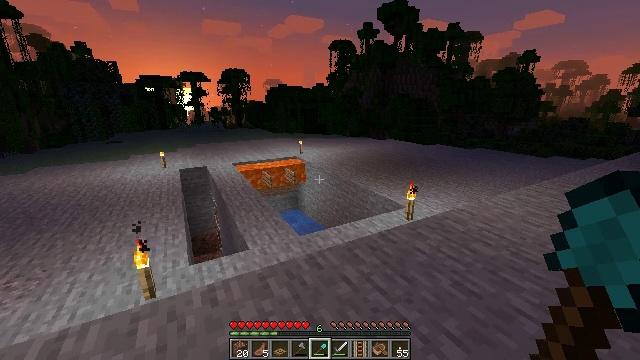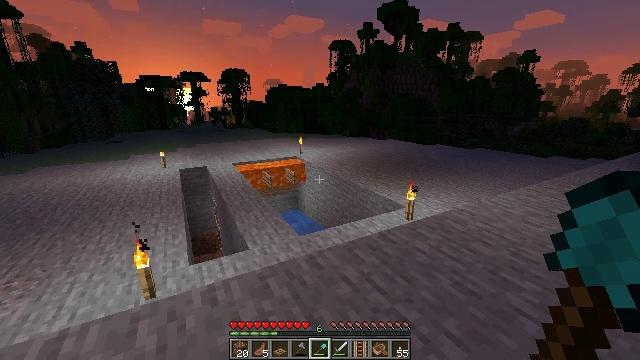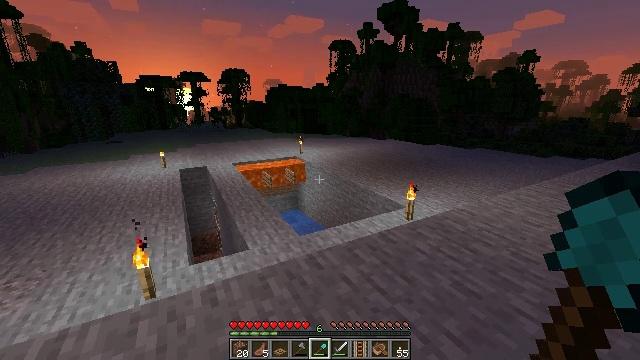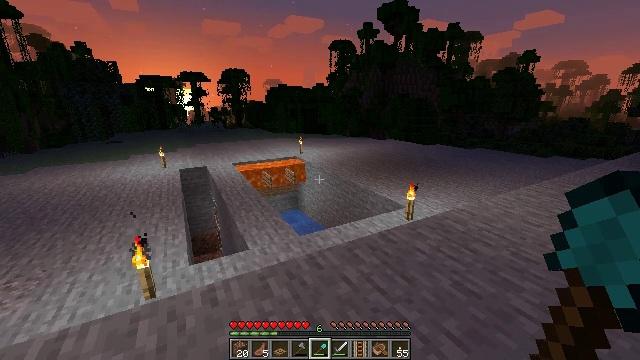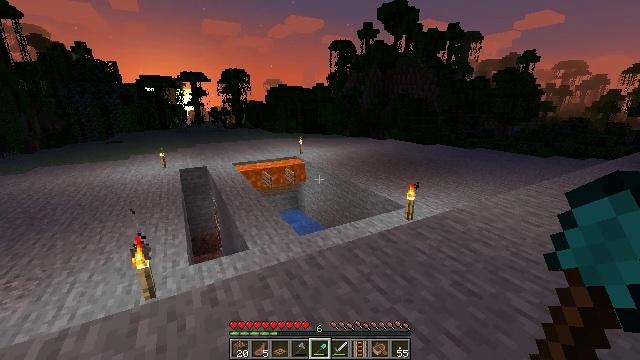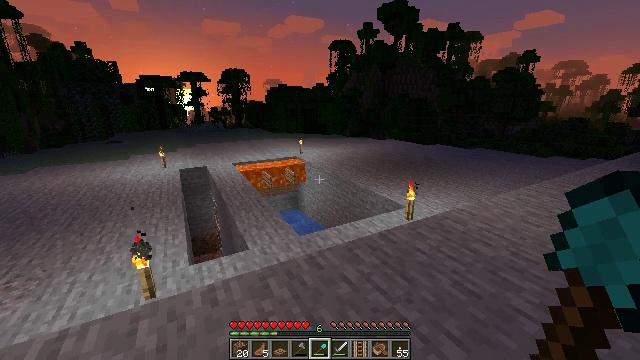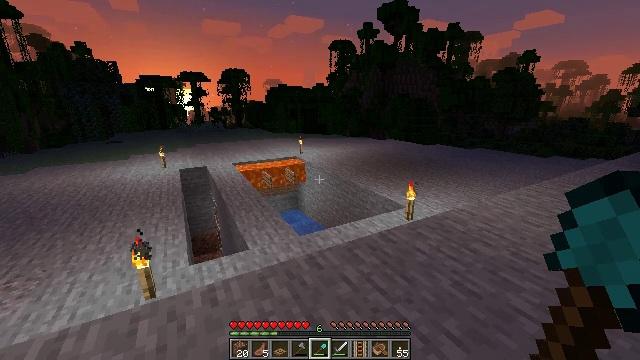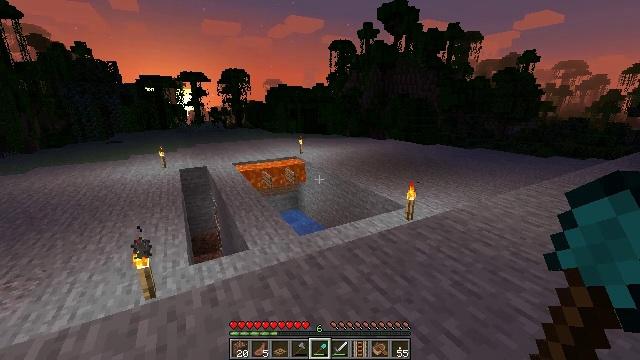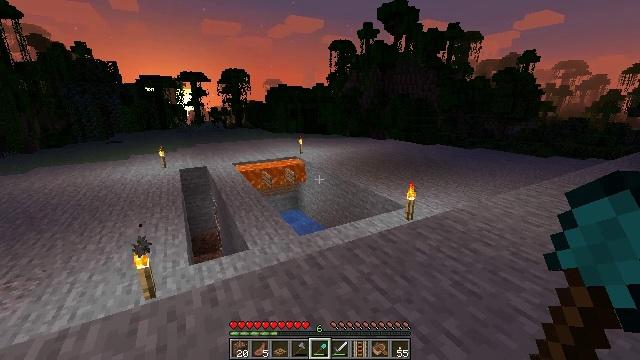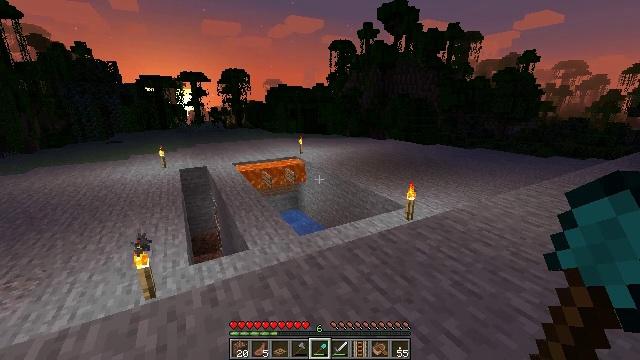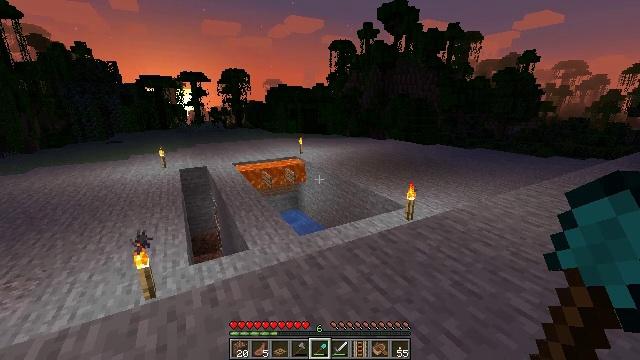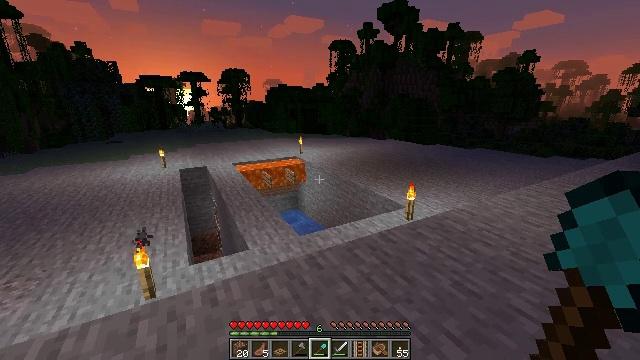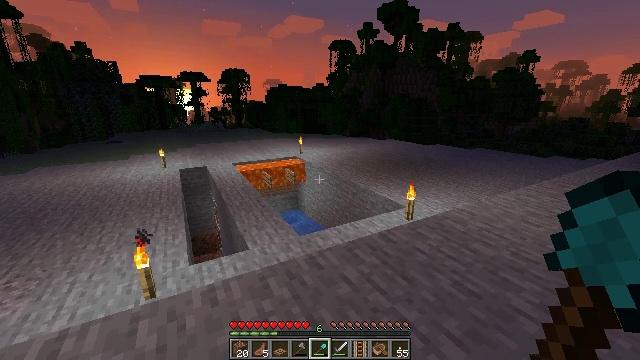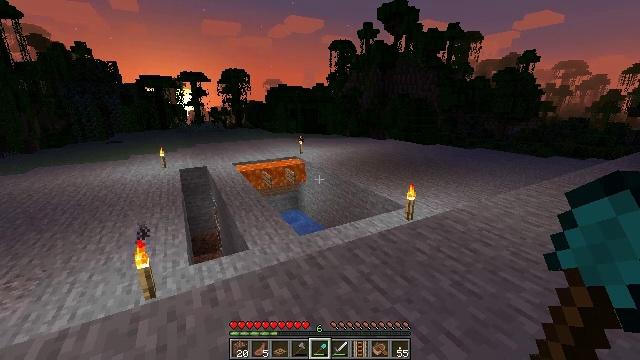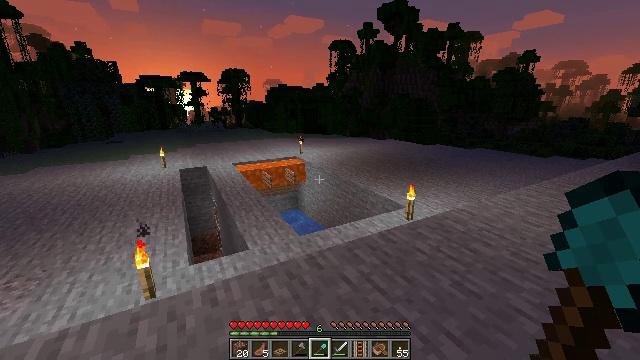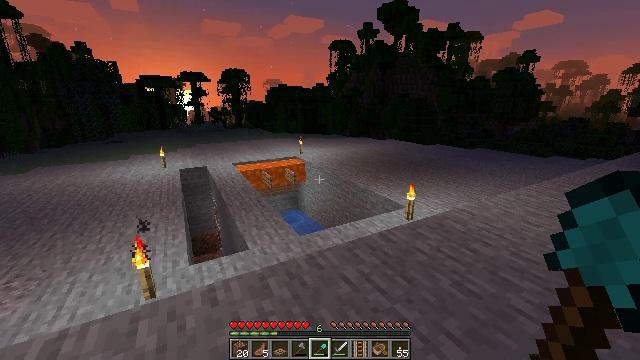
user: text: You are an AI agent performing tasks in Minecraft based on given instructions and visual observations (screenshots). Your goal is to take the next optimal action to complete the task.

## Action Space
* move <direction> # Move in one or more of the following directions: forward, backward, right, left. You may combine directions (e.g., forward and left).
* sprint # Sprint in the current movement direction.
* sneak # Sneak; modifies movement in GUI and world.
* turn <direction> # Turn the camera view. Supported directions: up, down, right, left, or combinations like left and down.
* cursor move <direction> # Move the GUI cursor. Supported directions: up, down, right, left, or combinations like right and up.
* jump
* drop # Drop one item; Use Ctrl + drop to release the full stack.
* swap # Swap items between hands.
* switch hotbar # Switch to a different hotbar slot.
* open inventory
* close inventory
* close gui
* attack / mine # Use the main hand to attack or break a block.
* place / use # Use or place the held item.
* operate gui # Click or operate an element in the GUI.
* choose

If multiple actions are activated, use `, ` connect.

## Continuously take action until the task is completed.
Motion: motion action
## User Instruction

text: Harvest the poppy flower.
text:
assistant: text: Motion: no_op
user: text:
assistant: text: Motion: no_op
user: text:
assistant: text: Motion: no_op
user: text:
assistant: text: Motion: no_op
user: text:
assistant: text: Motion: no_op
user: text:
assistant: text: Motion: no_op
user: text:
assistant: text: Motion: no_op
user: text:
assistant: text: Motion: no_op
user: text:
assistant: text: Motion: no_op
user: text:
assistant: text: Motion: no_op
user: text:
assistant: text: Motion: no_op
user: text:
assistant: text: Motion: no_op
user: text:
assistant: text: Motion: no_op
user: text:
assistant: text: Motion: no_op
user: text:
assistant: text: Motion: no_op
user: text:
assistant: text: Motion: no_op
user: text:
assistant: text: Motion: no_op
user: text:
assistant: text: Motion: no_op
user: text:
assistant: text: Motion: no_op
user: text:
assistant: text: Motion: no_op
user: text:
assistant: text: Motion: no_op
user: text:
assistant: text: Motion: no_op
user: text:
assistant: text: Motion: no_op
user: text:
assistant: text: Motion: no_op
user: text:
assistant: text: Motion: no_op
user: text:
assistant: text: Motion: no_op
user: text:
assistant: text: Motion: no_op
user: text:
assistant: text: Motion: no_op
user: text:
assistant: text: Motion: no_op
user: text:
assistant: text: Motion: no_op